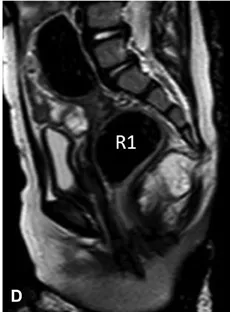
A 2-year-old girl with complete colonic duplication on top of anorectal anomaly. The lower row demonstrates pelvic MRI anatomy following reconstruction (after excision of anterior rectum R2, and closure of colostomy);. Midsagittal plane.
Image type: radiology (mri)